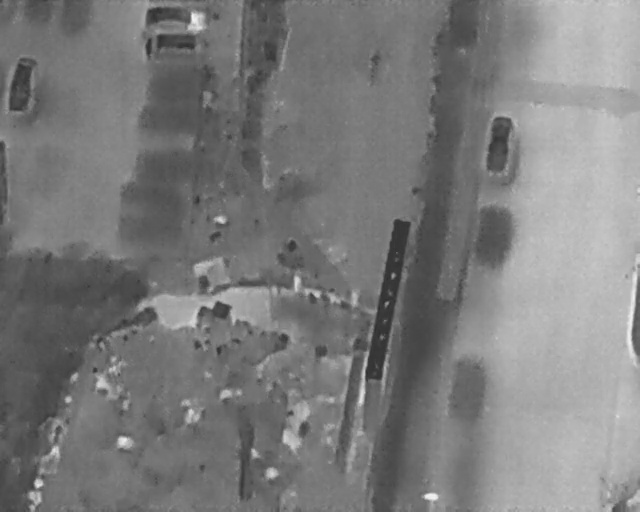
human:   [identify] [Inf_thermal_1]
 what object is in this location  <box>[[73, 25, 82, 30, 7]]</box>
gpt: <ref>1 medium car at the top right</ref>